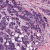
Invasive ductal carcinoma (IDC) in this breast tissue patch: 1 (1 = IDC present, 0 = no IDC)